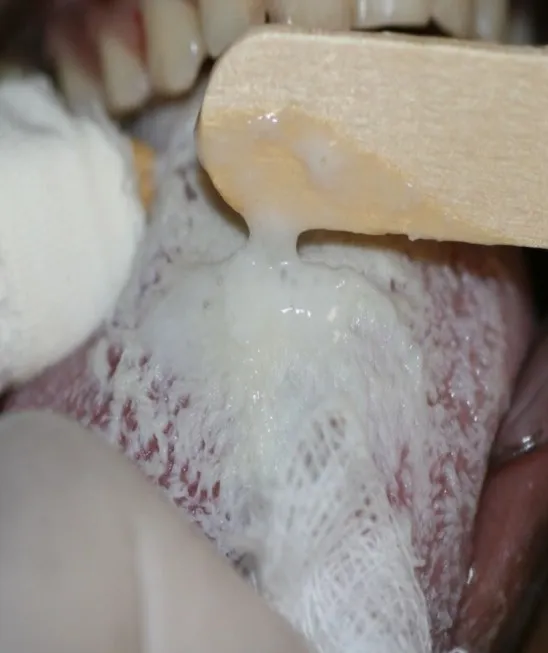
High concentration of tongue coating - oral hygiene deficiency in the intensive care unit (ICU).
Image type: medical_photograph (skin_photograph)